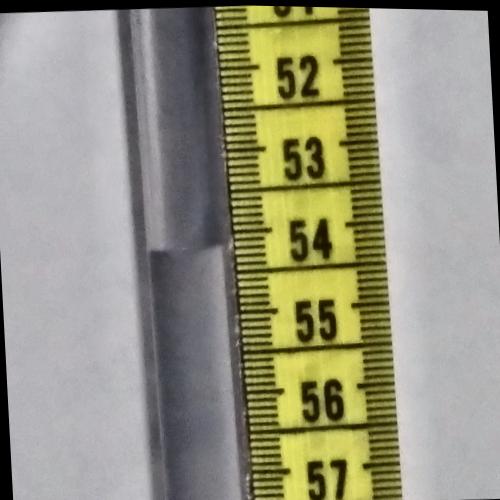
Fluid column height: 54.2 cm